Interaction volume radius: 5 \u00c5
Interaction volume height: 20 \u00c5
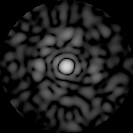
Disorder parameter: 0.8568